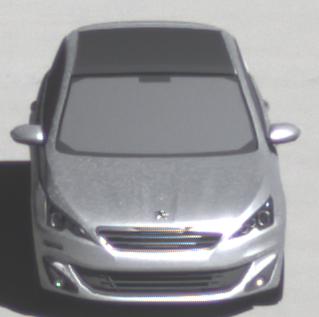
Make: Peugeot
Model: 308 VTi 82
Detailed model: 308 (II)
Model produced from: 2013/09
Model produced until: 2014/11
Doors: 5
Color: white
Road condition: dry road
Daytime: morning or afternoon
Contrast: high contrast